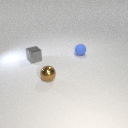
small gray metal cube to the left of small brown metal sphere